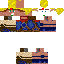
A female human skin with medium skin, wearing blonde long hair dressed in a blue hoodie and brown pants, featuring a closed mouth.